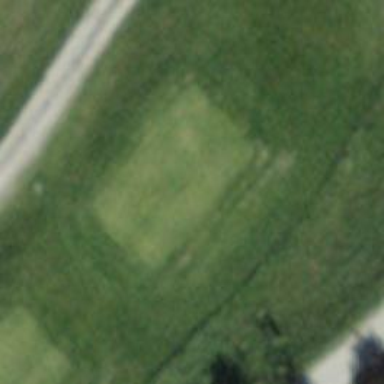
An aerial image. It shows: Grassy area designated as golf tee.